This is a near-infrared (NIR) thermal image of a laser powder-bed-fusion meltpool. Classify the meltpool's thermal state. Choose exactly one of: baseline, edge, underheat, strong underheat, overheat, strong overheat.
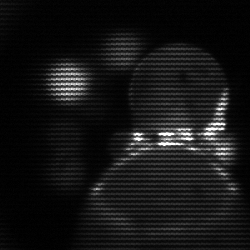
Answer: edge